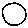
Label: circle